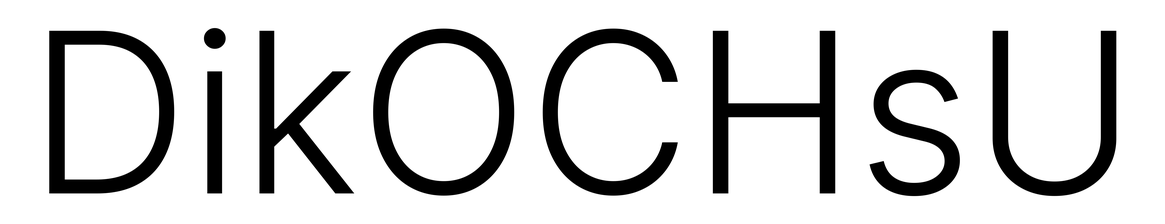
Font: Inter_Light